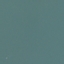
Label: SeaLake